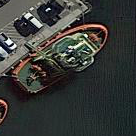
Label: Towing_vessel